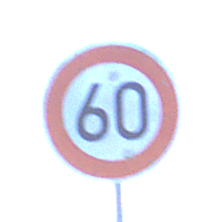
Verkehrszeichen: Geschwindigkeit60
Umgebung: Outdoor, Nature
Tageszeit: MorningAfternoon
Wetter: PartlyCloudy
Licht: Natural
Jahreszeit: NotSpecified
Kontrast: HighContrast